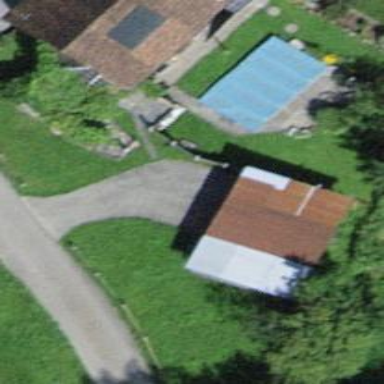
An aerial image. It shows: Garage building.